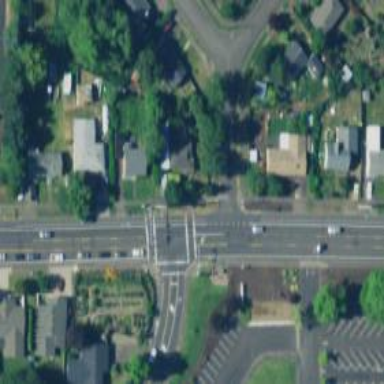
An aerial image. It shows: Solid stop line on the road.